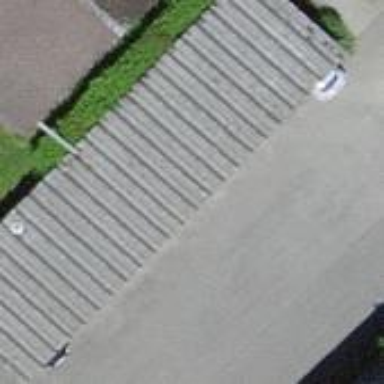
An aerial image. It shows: View of roof of building.